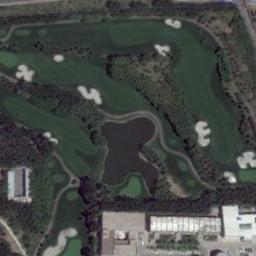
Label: golf_course